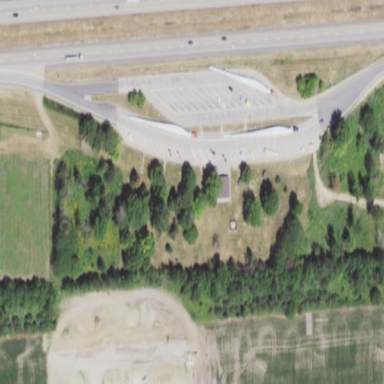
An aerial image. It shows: Rest area along the road.